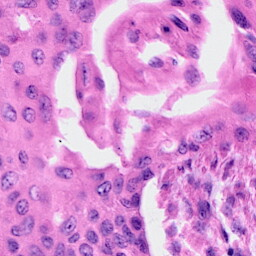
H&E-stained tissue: Cervix